What's the difference between 2 images?
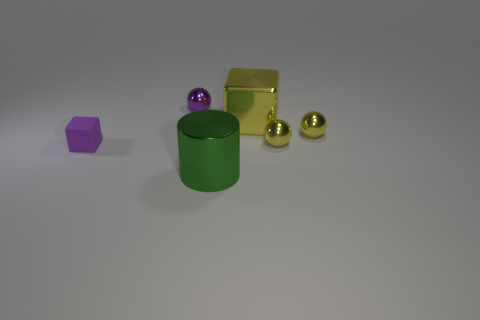
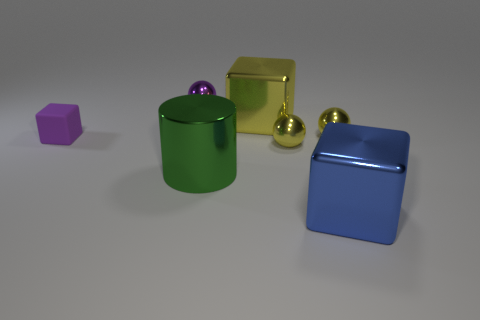
the blue metallic thing has been added
the blue object has been newly placed
the blue metal cube has been newly placed
the blue object has appeared
the big blue metallic cube in front of the green metal cylinder has appeared
the large blue metal cube that is on the right side of the large yellow shiny thing has been added
the big blue metal block that is to the right of the yellow shiny block has been added
the big blue shiny block on the right side of the yellow metallic cube has appeared